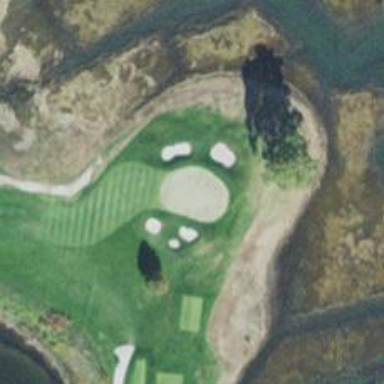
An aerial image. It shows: Golf hole.